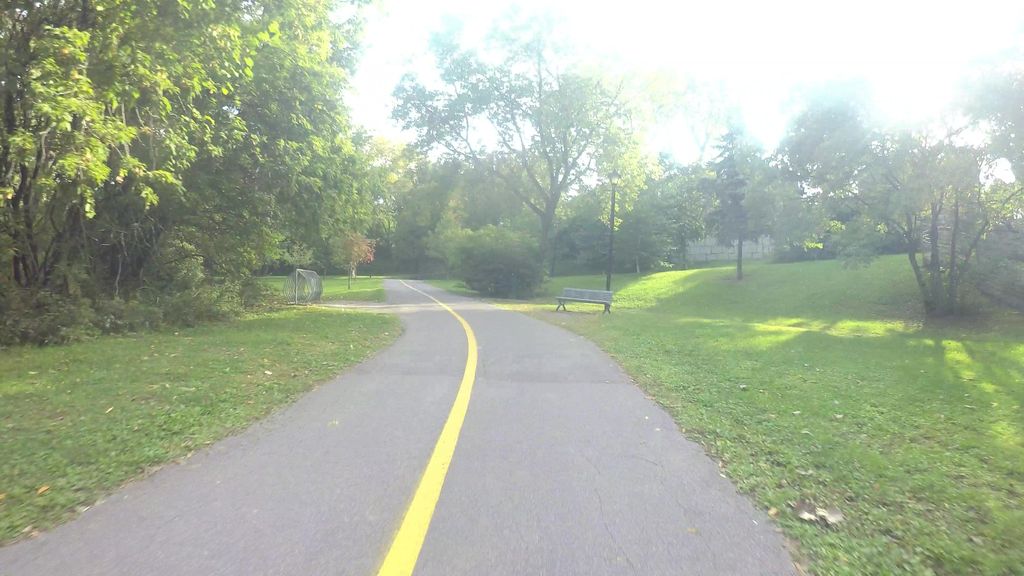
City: montreal